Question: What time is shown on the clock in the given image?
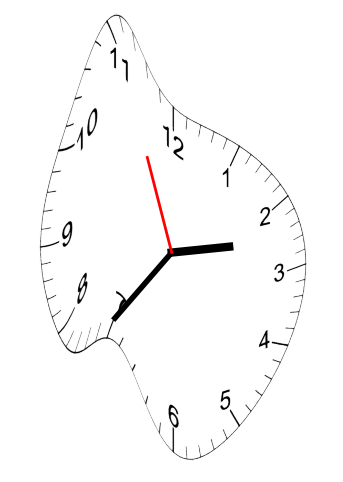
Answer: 02:35:56